Question: As can been seen in this screen shot from instruments, Allocations thinks my application (Ongo) is only using 7.55 MBs of memory, while Memory Monitor says 53.30. Further more the free system memory has little to no correlation to the amount of memory that the app is using. Does anyone know why there is such a big disagreement between these two tools? Additionally is it possible to find the source of the low system memory or how to keep it from running out so quickly? My app doesn't appear to be leaking memory but somehow it's exhausting the system resources.
Thanks

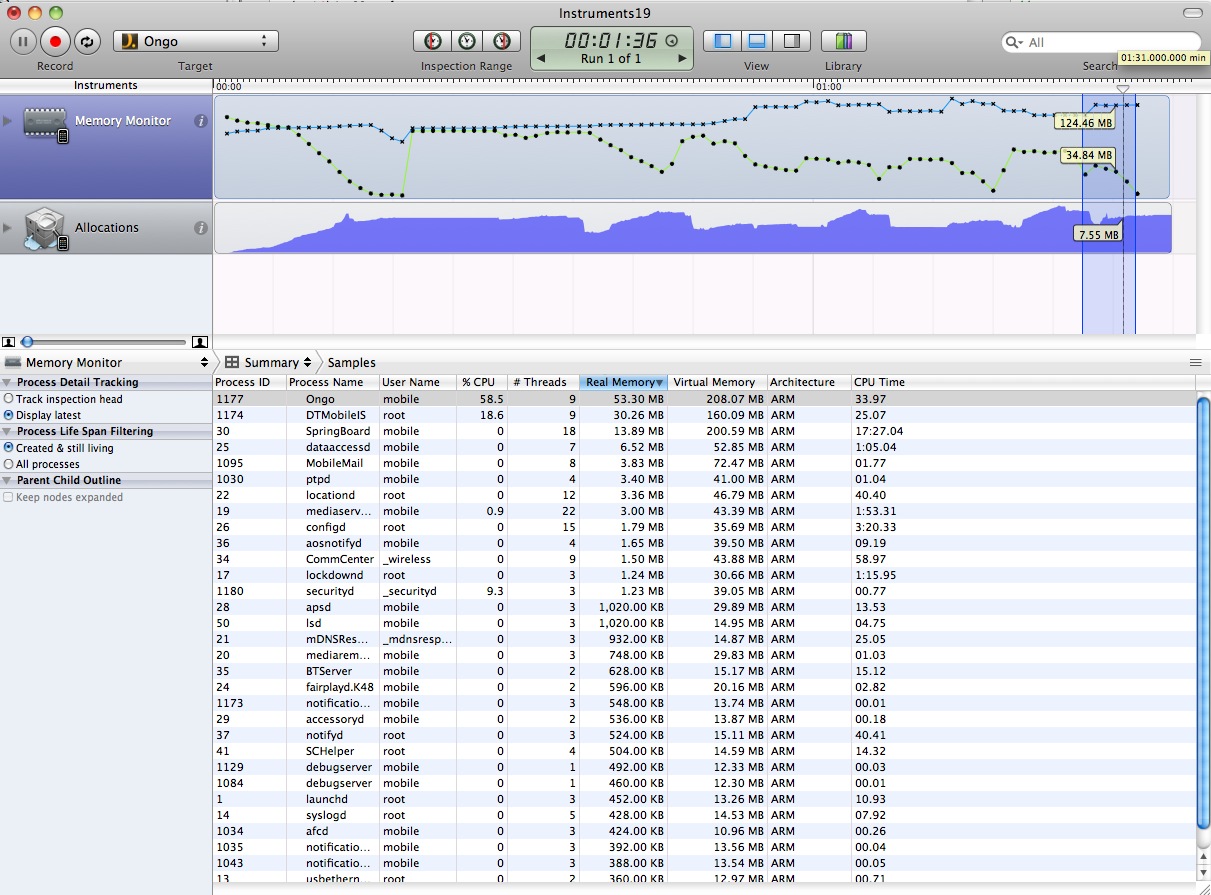
Answer: For those who sees this post after the year 2012:
The memory really loaded into device's physical memory is the Resident Memory in VM Tracker Instrument.
Allocation Instrument only marks the memory created by malloc/[NSObject alloc] and some framework buffer, for example, decompressed image bitmap is not included in Allocation Instrument but it always takes most of your memory.
Please Watch WWDC 2012 Session 242 iOS App Performance: Memory to get the information from Apple.